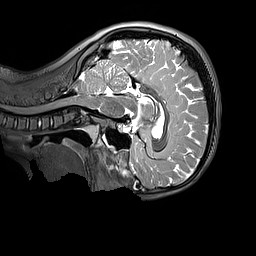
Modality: T2w
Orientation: sagittal
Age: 11
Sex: female
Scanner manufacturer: siemens
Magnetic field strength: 3 T
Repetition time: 3.2 s
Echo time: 0.408 s